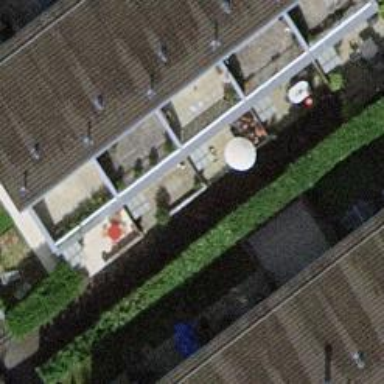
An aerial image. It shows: Garden enclosed by fence.